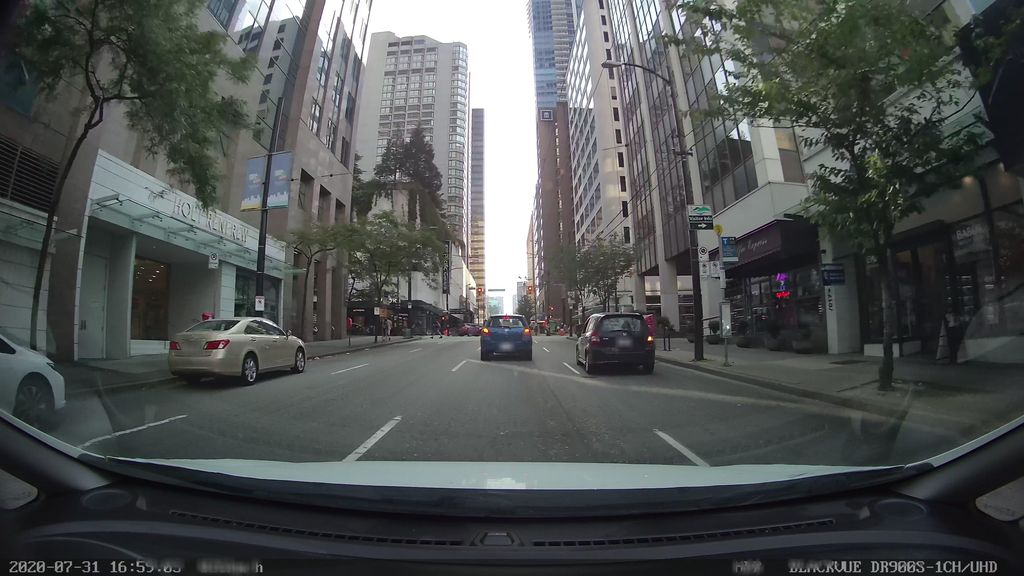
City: vancouver